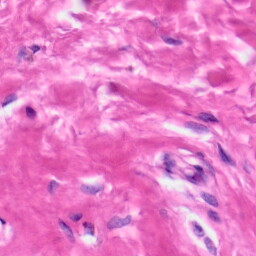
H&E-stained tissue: Skin